Interaction volume radius: 10 \u00c5
Interaction volume height: 40 \u00c5
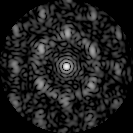
Disorder parameter: 0.594